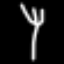
Label: fork